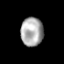
Tissue: prostate
Cell type: T cells
Senescence score: 0.3504
Nuclear area (px): 631
Mean DAPI intensity: 170.277